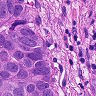
Metastatic tissue present: yes